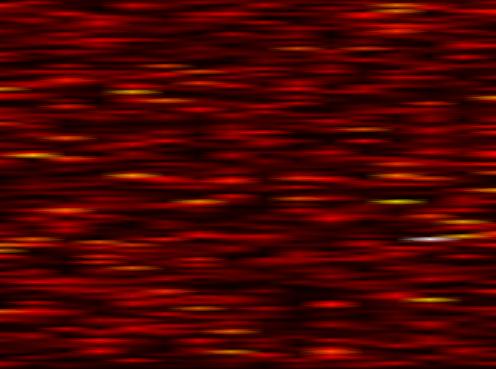
Label: WOLA